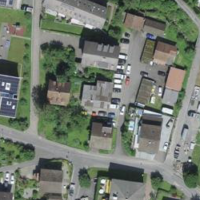
EUNIS habitat code: 54
Species observed at this site:
Cydonia oblonga